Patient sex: F
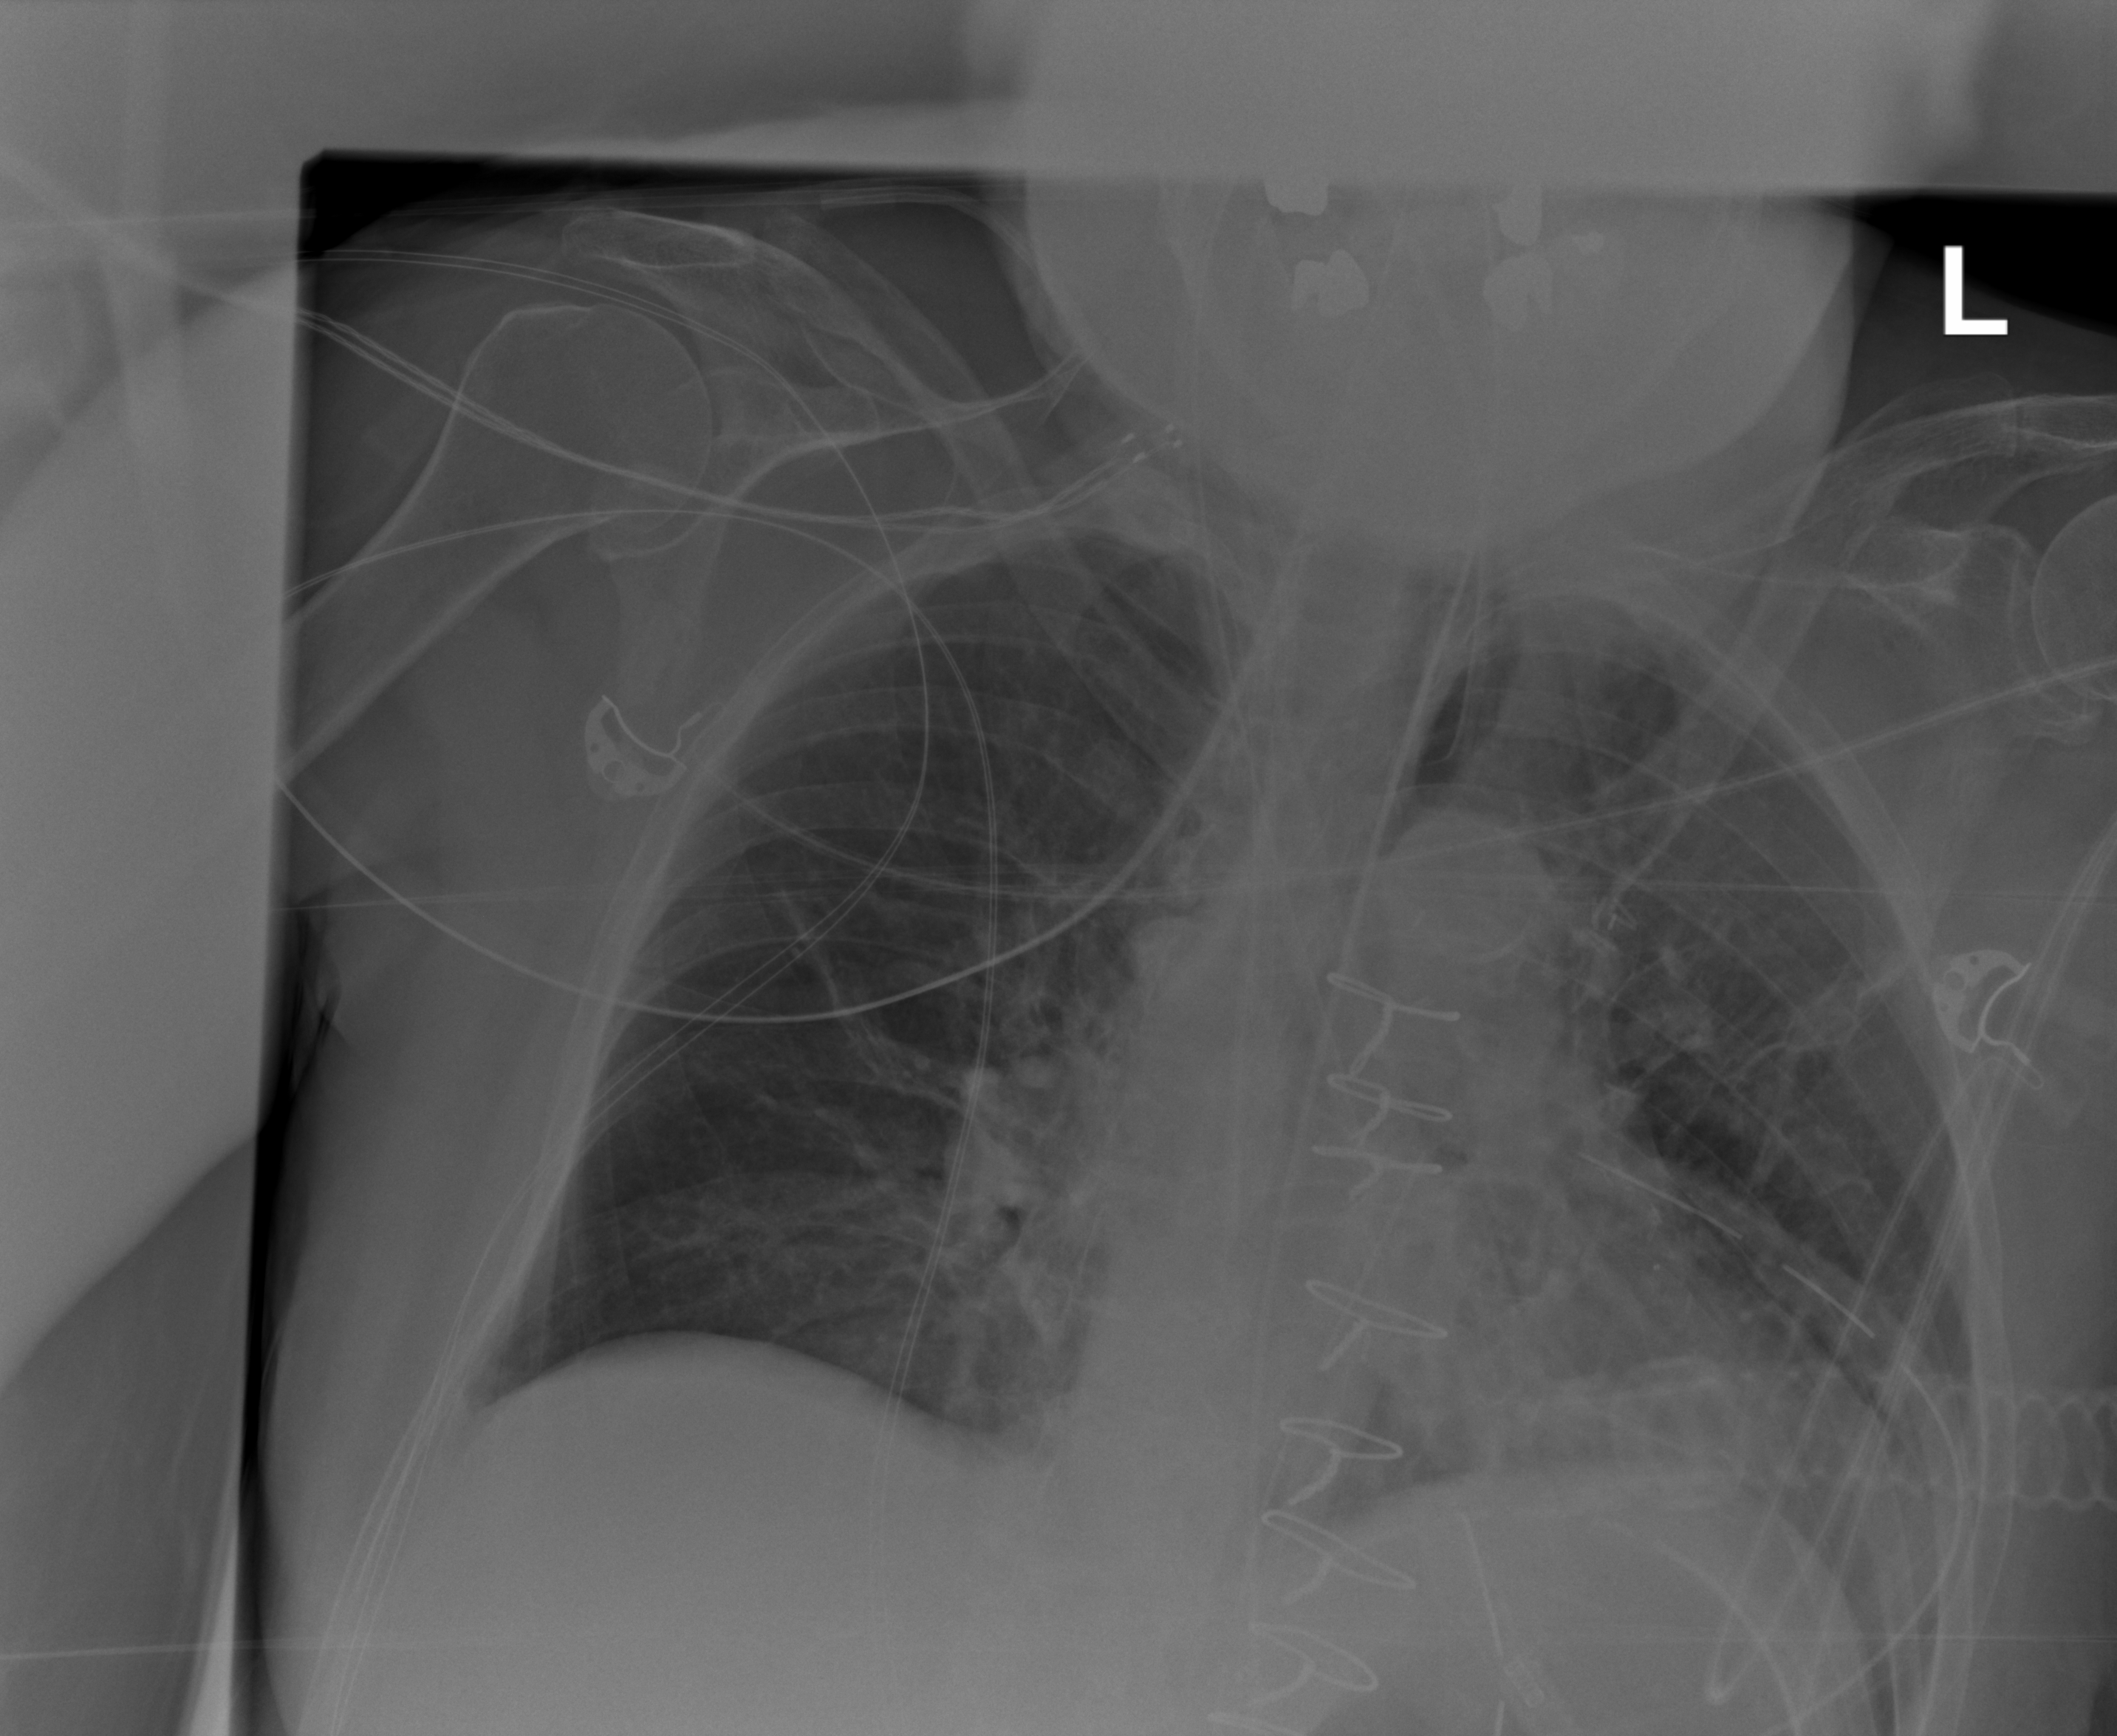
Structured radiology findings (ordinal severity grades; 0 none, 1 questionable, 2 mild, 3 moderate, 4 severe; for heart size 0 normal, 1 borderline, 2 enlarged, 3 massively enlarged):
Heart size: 1
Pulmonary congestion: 0
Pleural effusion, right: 0
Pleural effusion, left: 0
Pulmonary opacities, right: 0
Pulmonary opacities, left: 0
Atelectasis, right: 0
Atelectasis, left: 2